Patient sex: M
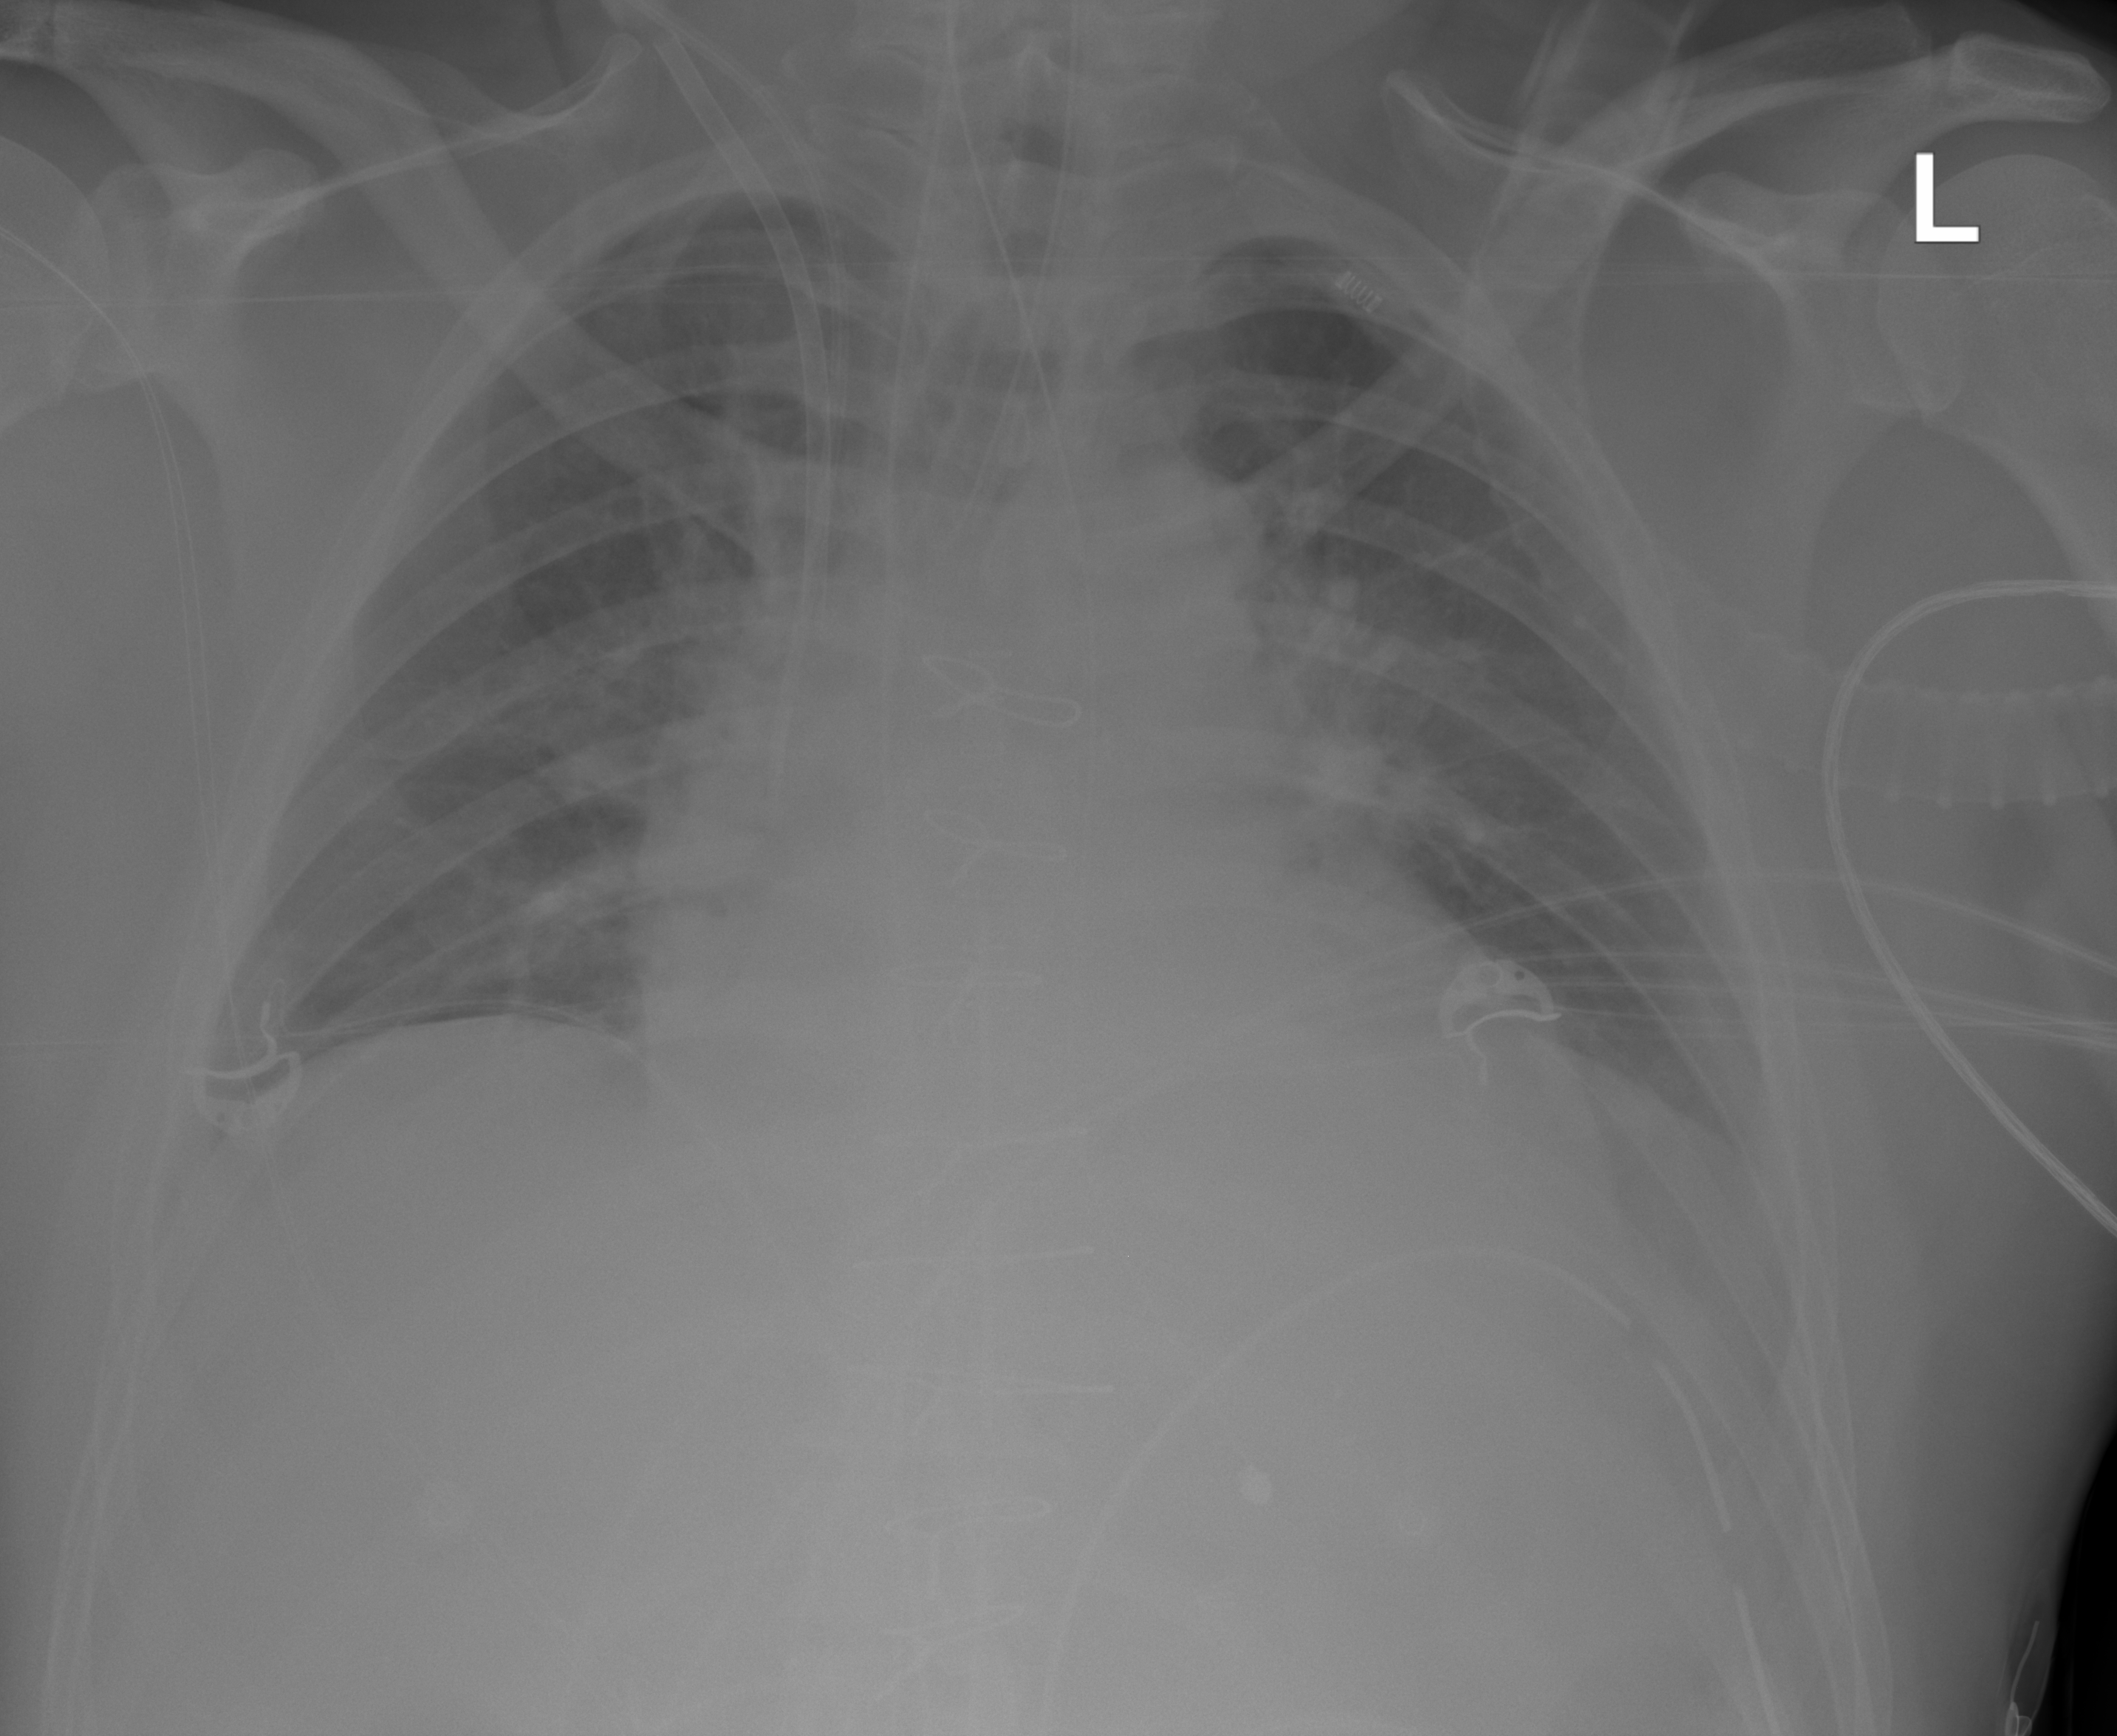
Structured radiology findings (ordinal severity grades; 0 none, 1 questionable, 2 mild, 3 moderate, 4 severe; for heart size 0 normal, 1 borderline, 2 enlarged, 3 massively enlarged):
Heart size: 2
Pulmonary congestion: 2
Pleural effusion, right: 0
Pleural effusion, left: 0
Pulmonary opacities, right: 0
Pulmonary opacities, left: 0
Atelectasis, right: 2
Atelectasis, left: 0